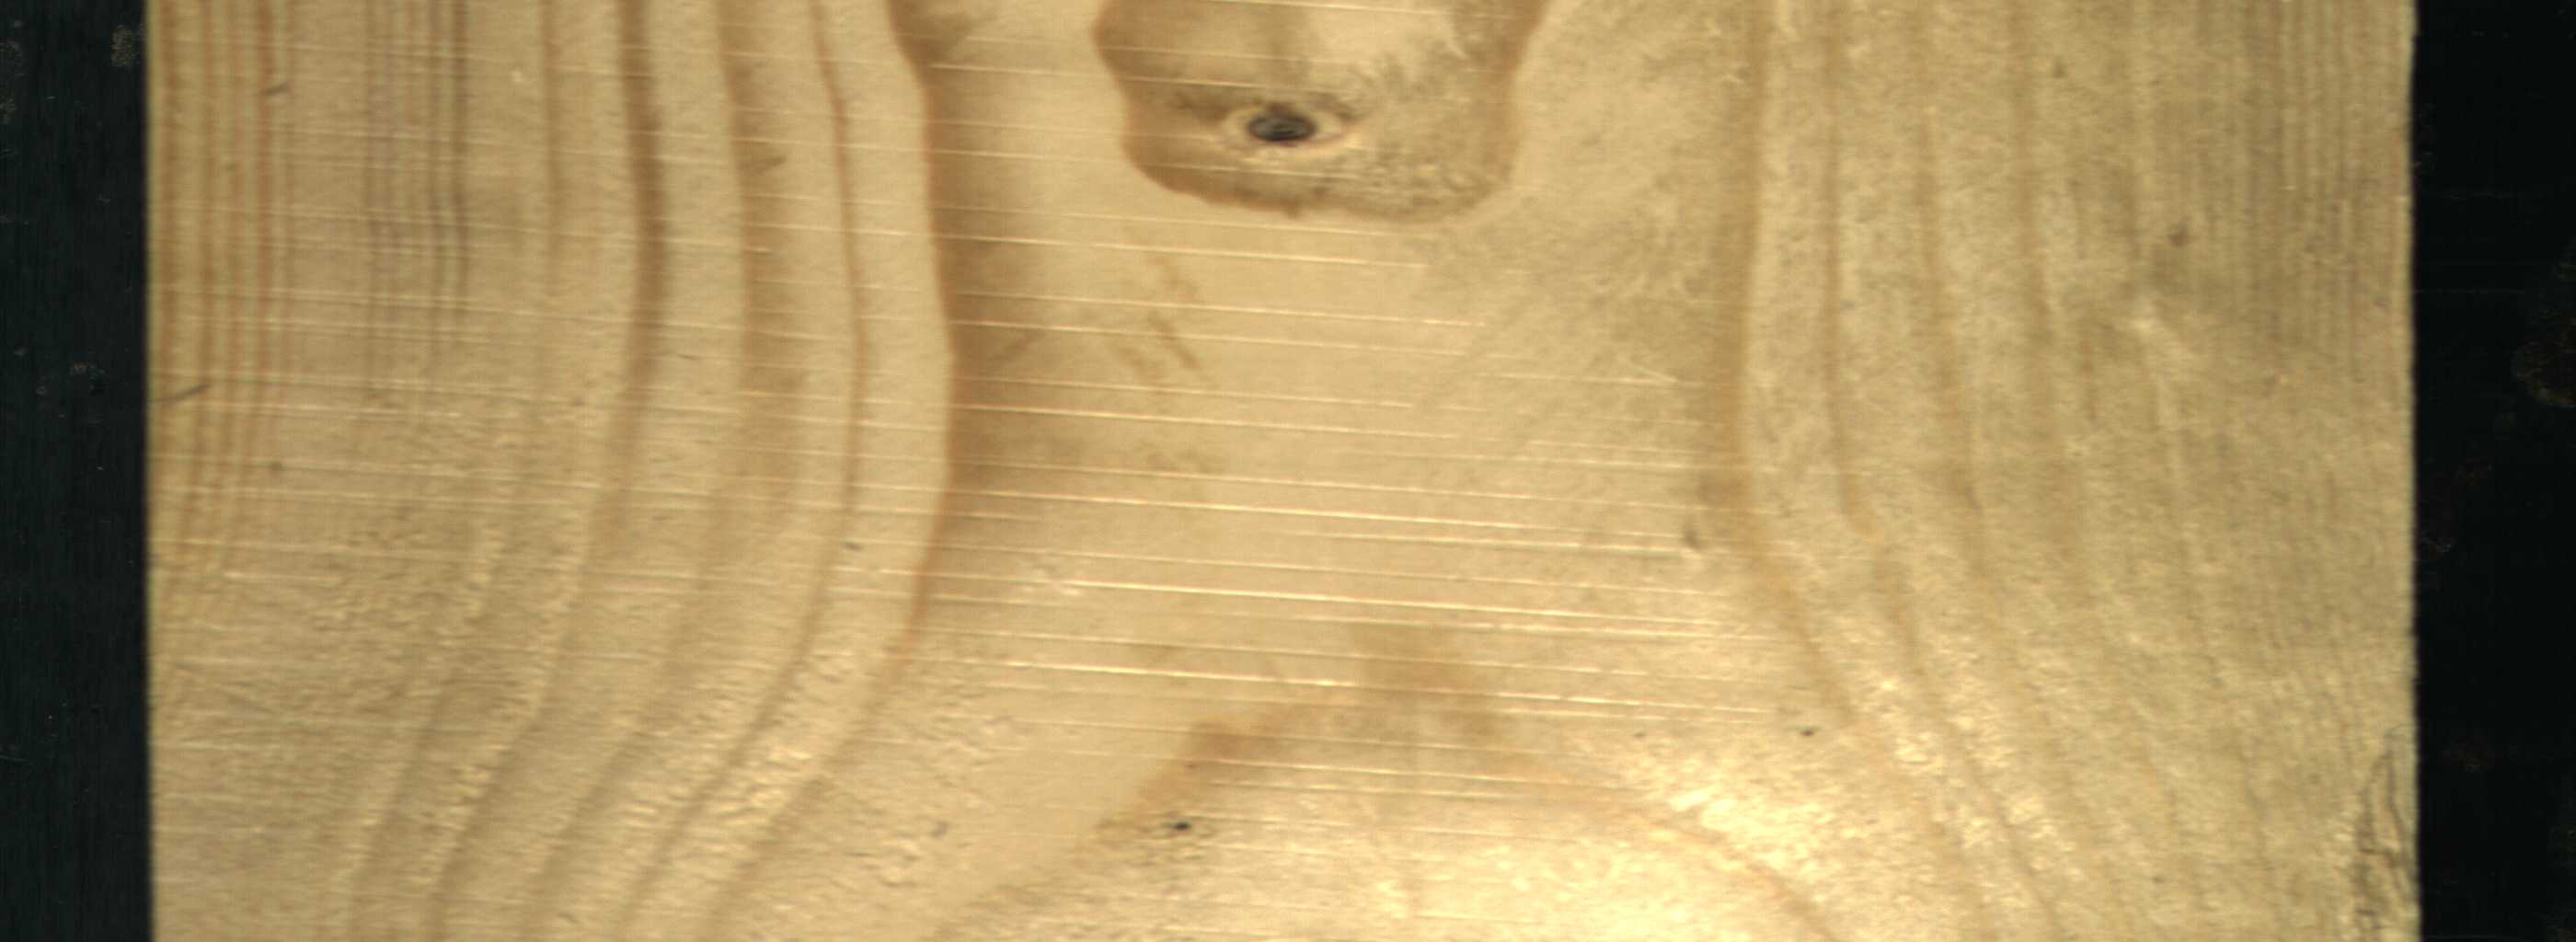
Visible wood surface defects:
Live_Knot